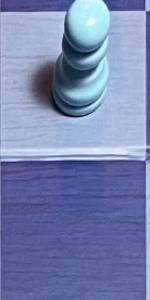
Label: Empty